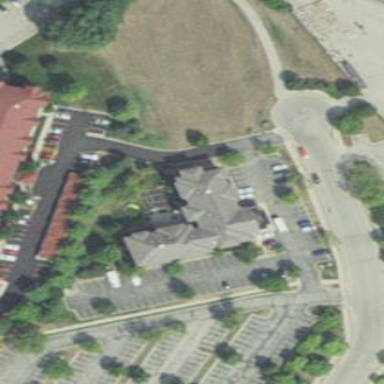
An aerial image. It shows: Gabled roof hotel with grey roof and beige exterior.